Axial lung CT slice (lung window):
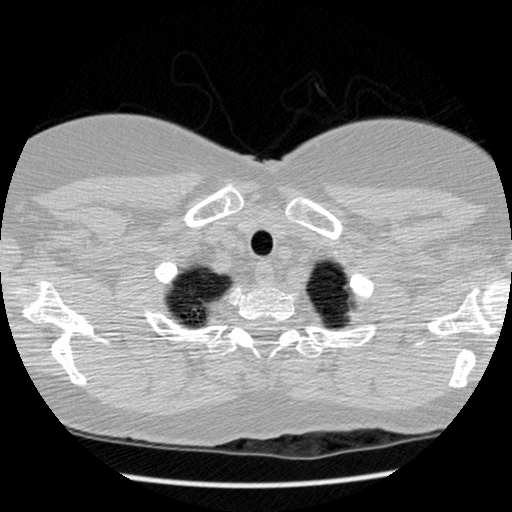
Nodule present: no